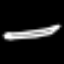
Label: pencil